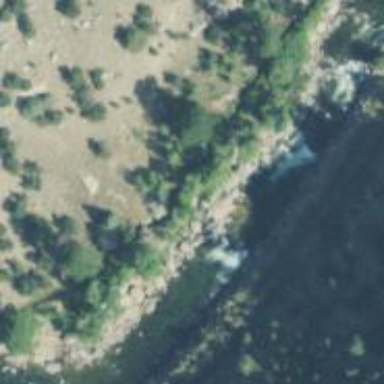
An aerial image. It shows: Beautiful waterfall with rapid grade 3+ whitewater.